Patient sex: F
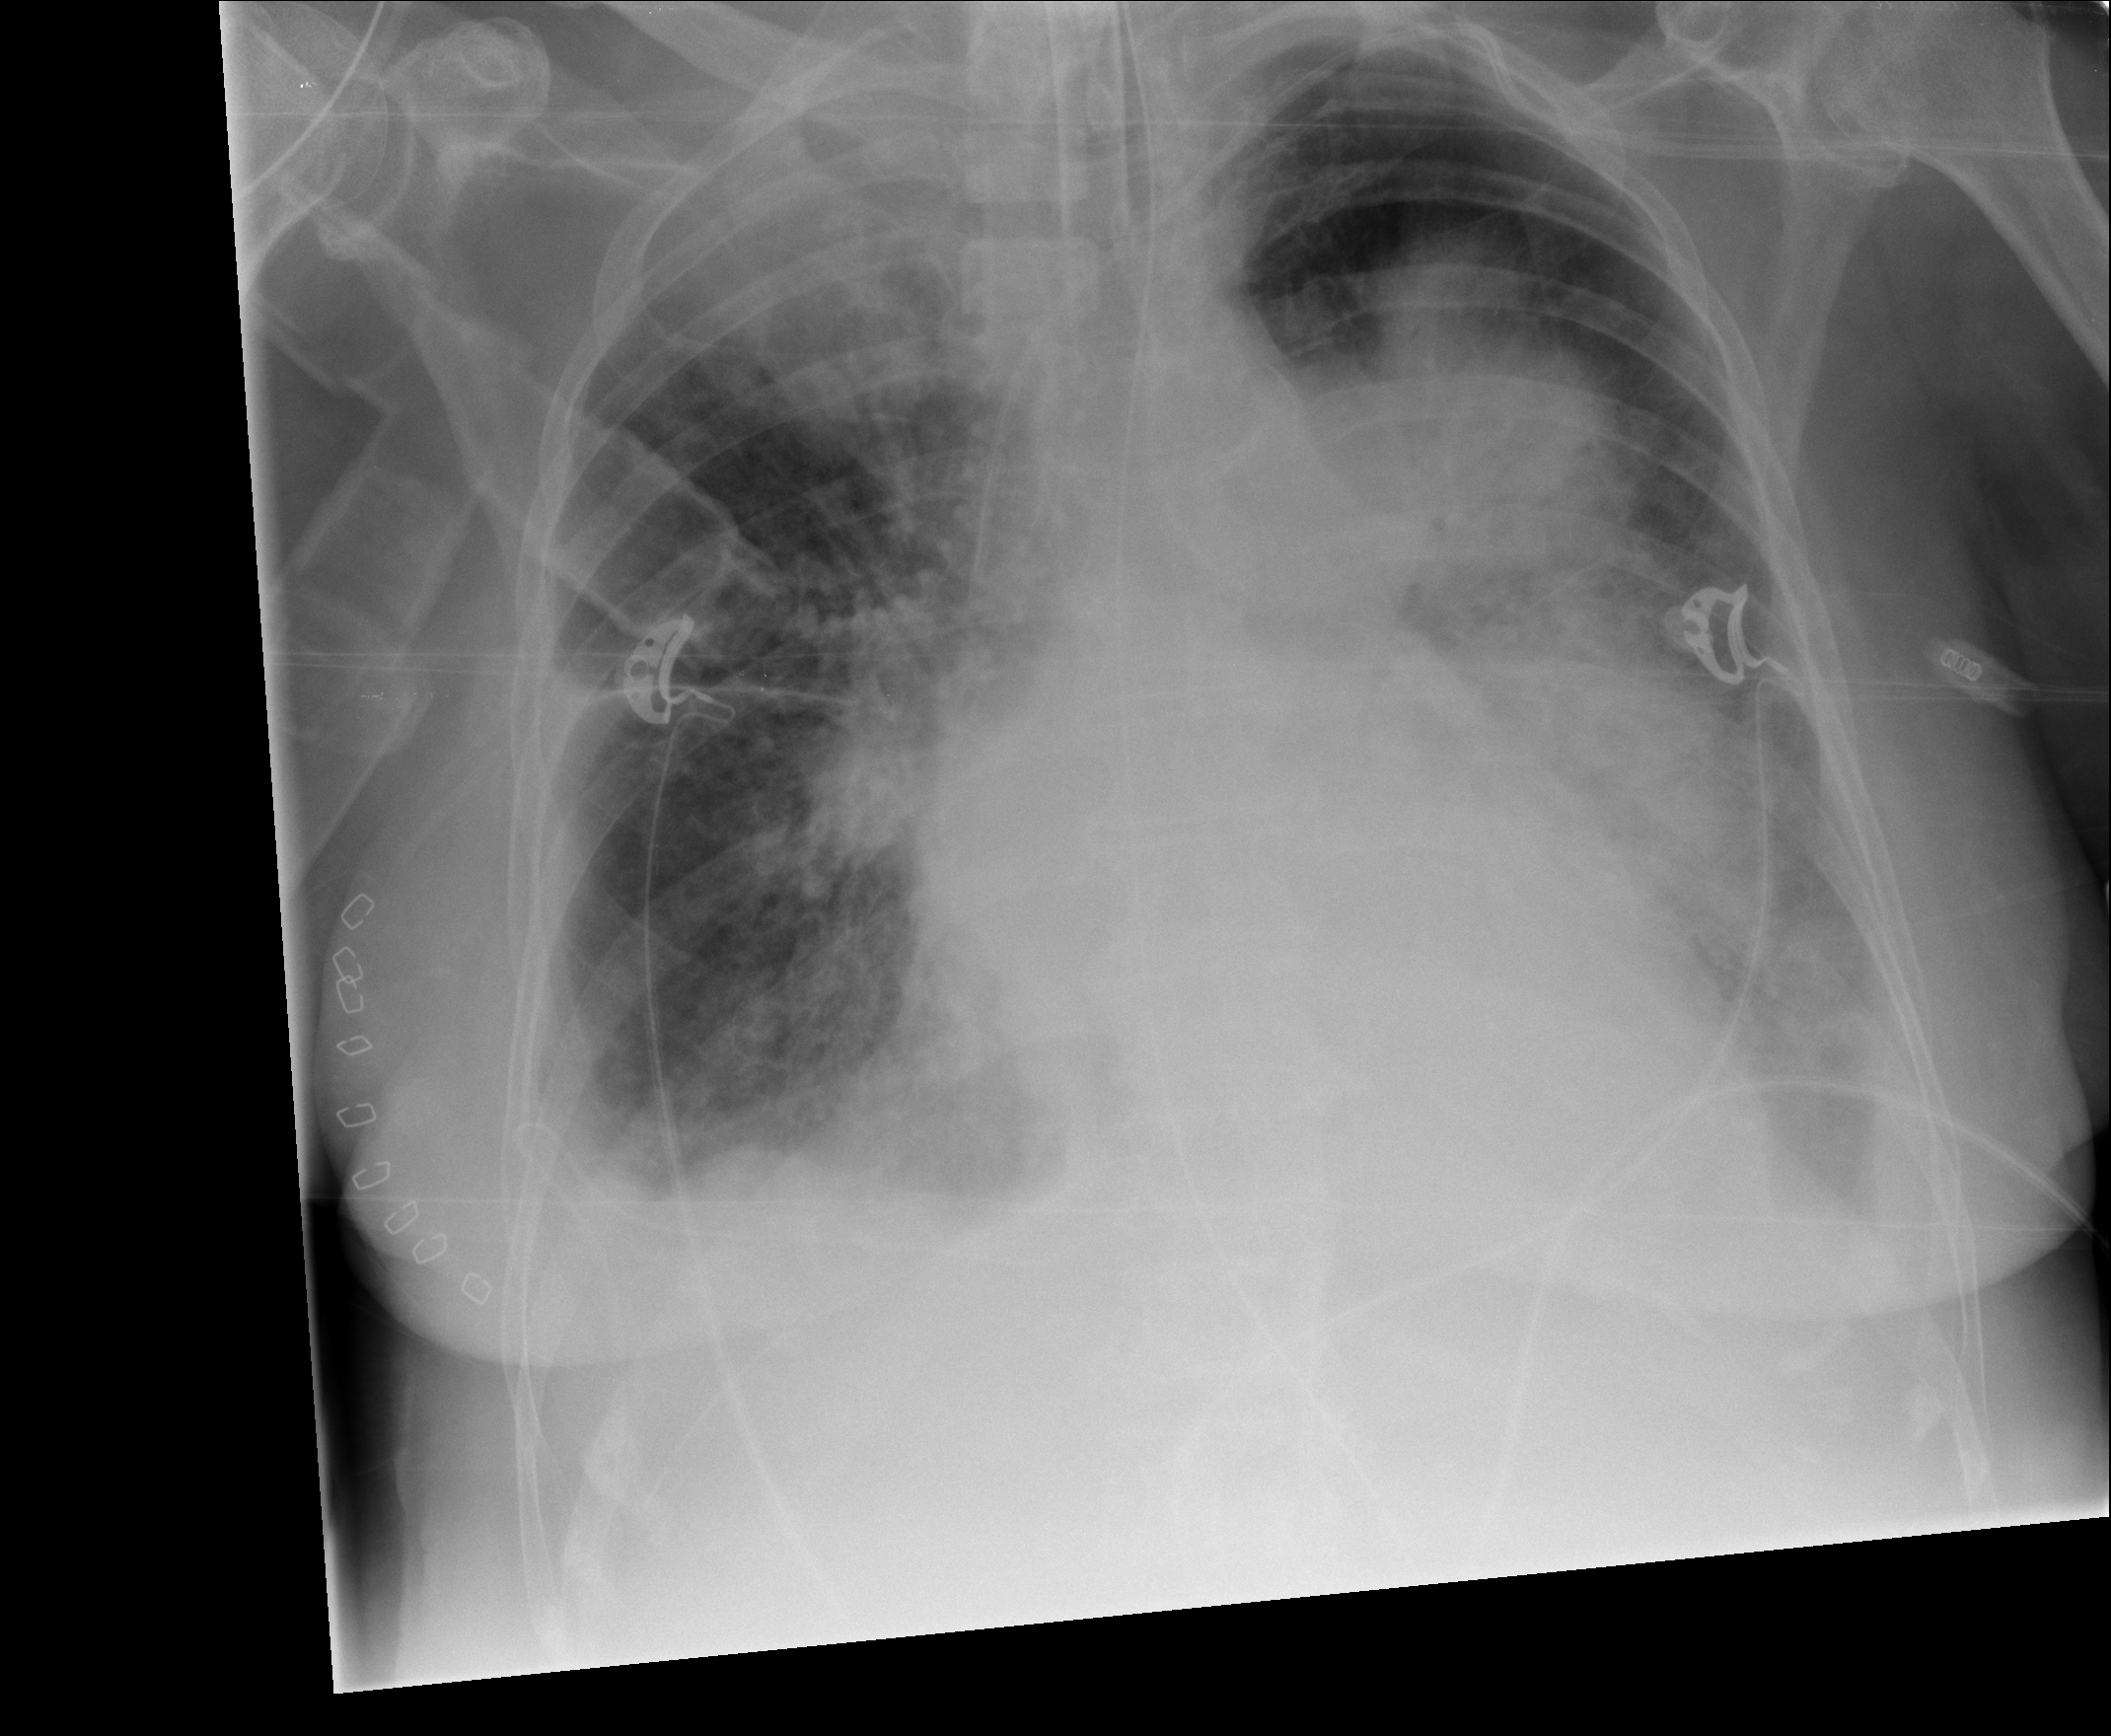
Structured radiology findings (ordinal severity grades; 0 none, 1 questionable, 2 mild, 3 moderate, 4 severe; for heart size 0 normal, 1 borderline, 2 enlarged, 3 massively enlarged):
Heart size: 2
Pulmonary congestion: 3
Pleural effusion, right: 2
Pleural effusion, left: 2
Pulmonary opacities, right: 2
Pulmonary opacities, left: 2
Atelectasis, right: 2
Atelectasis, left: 2